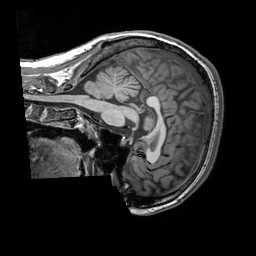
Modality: T1w
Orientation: sagittal
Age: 21
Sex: female
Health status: healthy
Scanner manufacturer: siemens
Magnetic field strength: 3 T
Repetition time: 2.3 s
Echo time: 0.00303 s